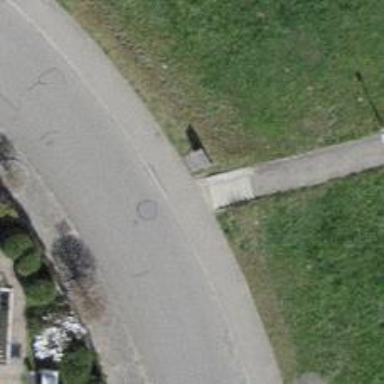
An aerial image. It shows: Road with steps.